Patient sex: M
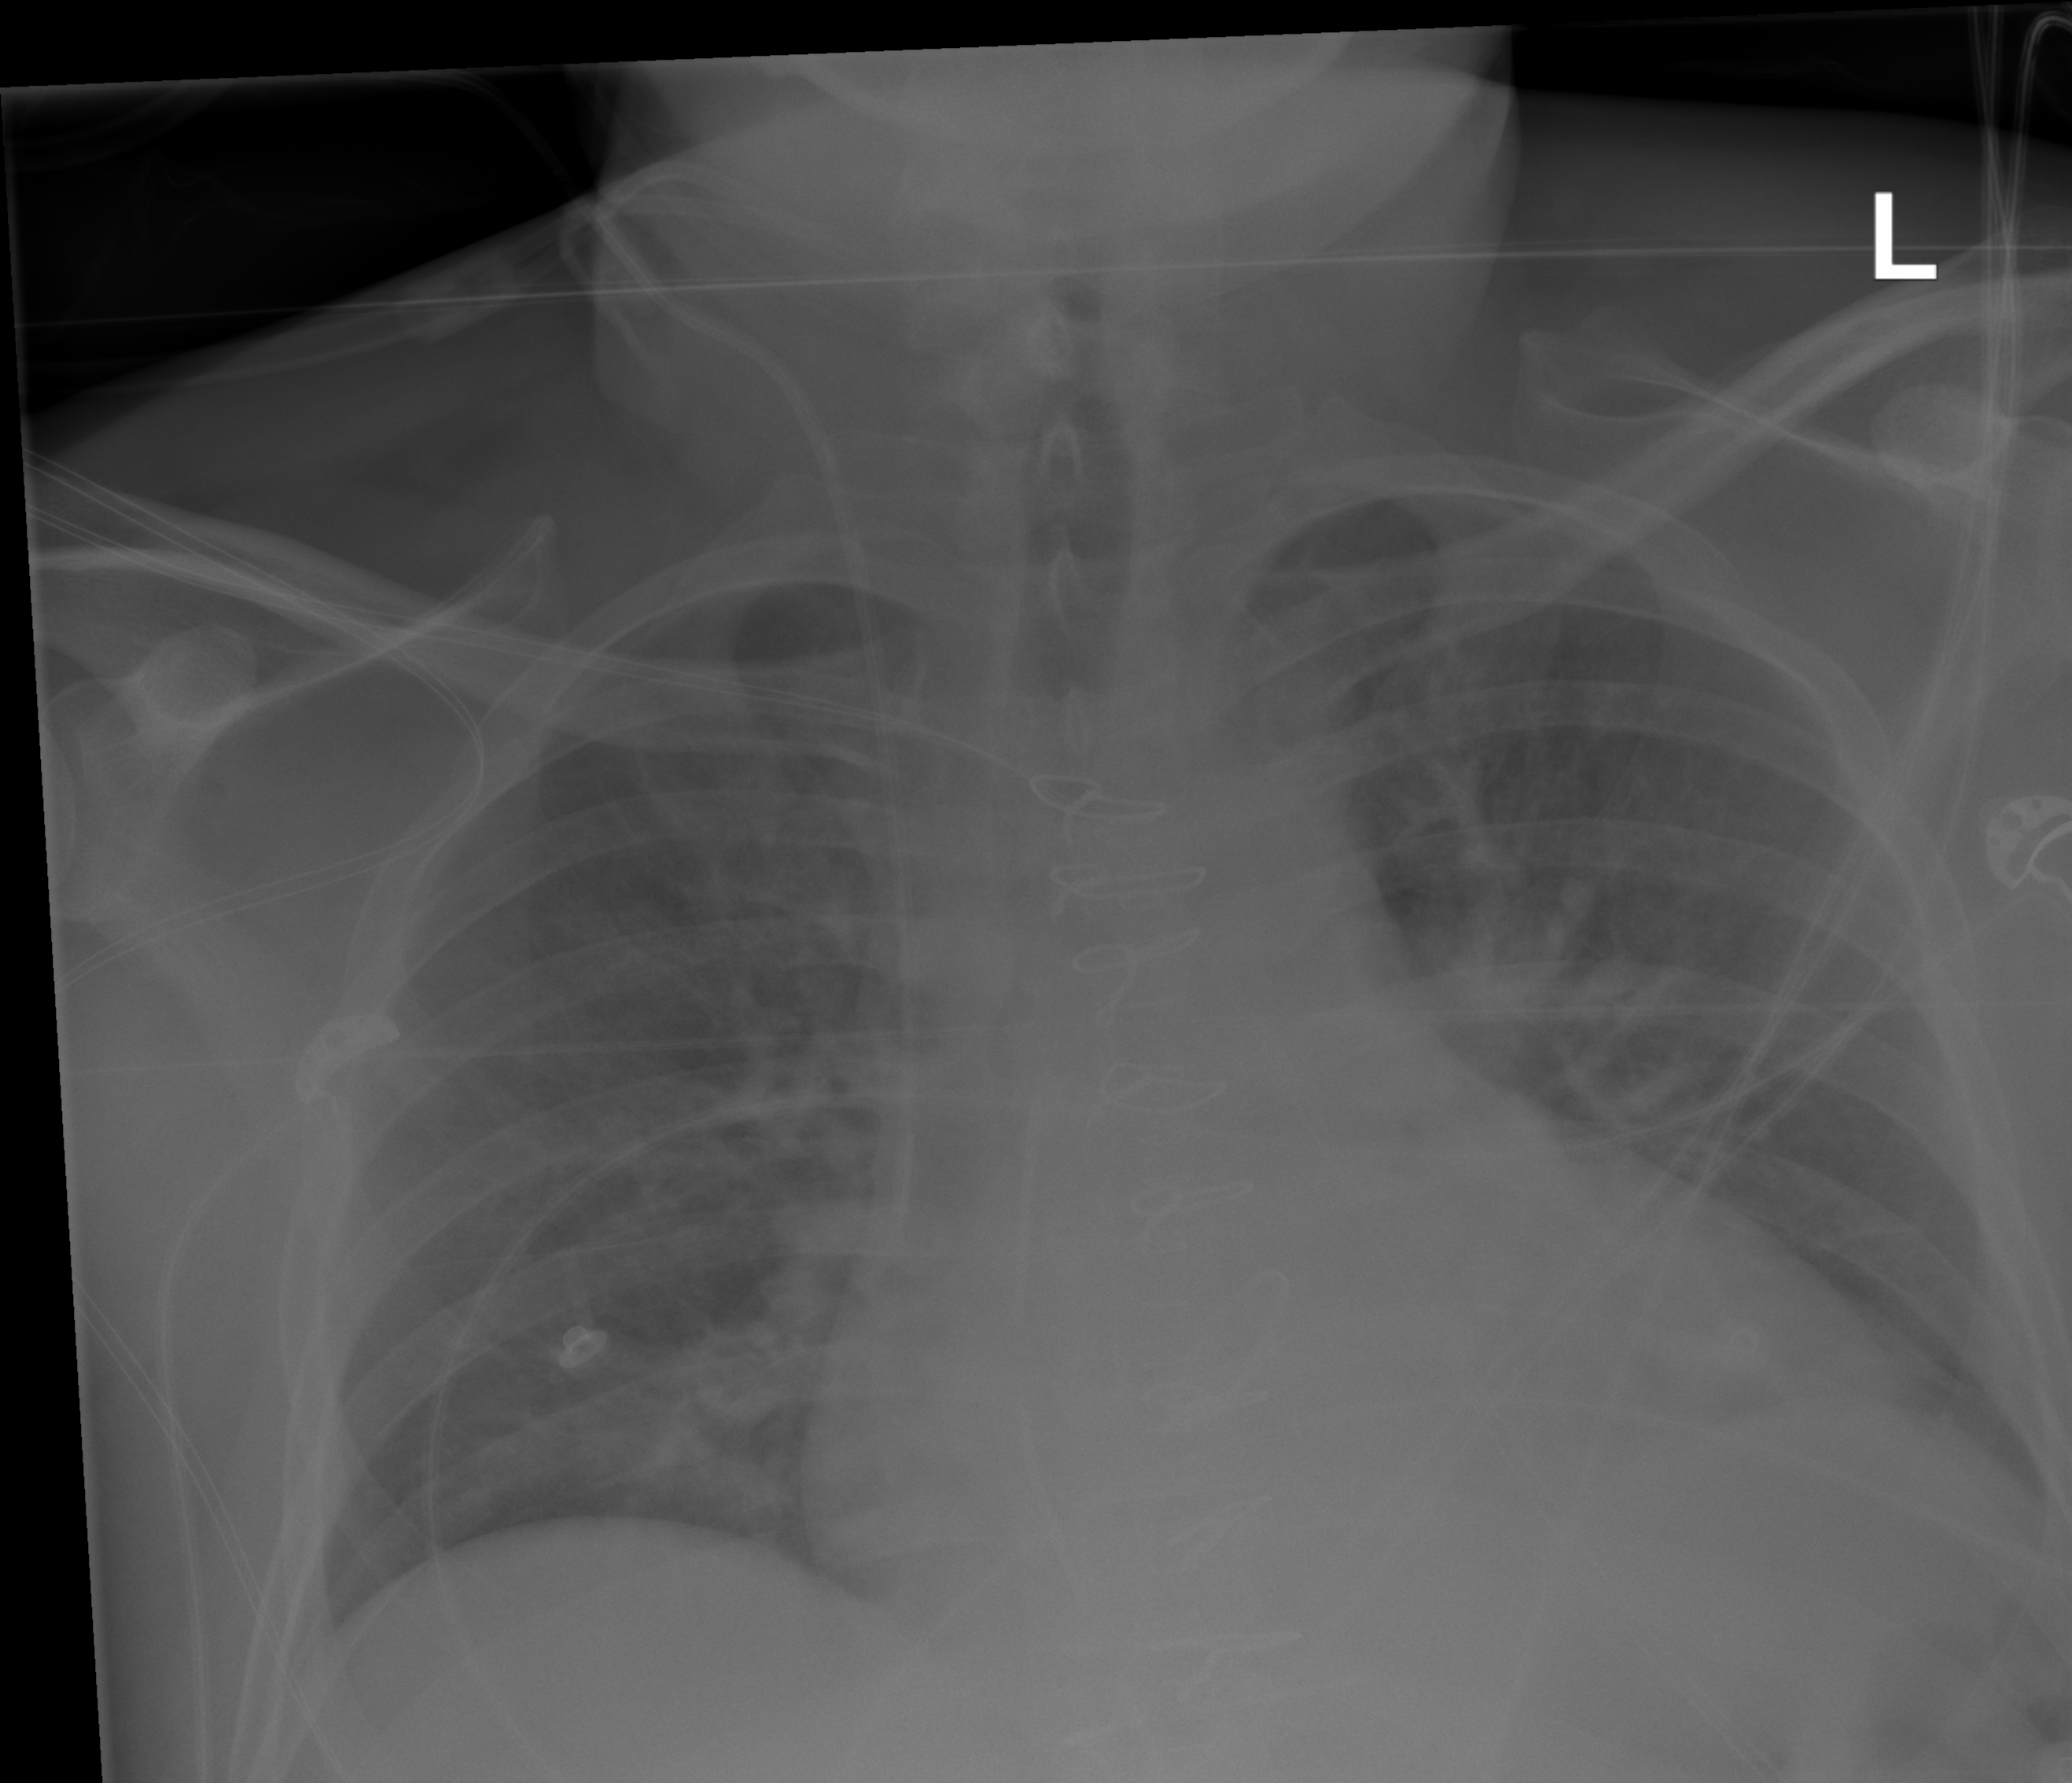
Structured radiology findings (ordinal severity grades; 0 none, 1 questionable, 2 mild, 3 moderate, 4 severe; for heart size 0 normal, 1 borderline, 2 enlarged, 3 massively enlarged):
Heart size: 2
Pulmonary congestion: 0
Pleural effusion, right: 0
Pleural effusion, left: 0
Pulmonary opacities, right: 0
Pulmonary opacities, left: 0
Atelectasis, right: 0
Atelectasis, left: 2